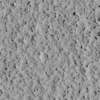
Label: not_dusty